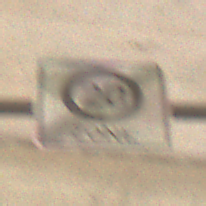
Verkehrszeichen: EndeZone20
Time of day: Midday
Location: Roofed (Tunnel)
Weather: NotSpecified
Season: NotSpecified
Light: Natural